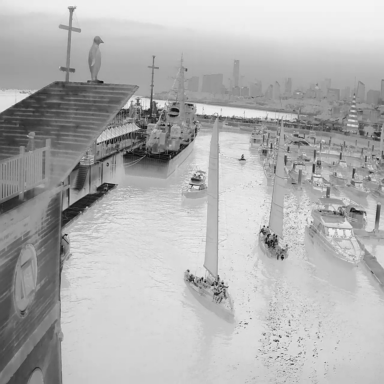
There are three sailboats in the infrared image.